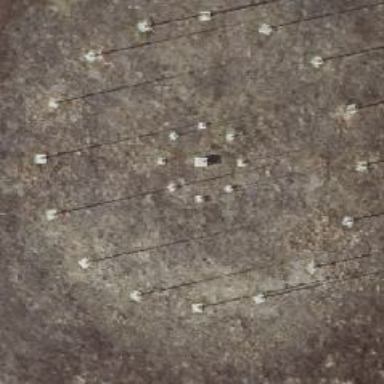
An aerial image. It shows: Antenna made by man.